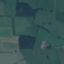
Label: Pasture